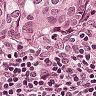
Metastatic tissue present: yes